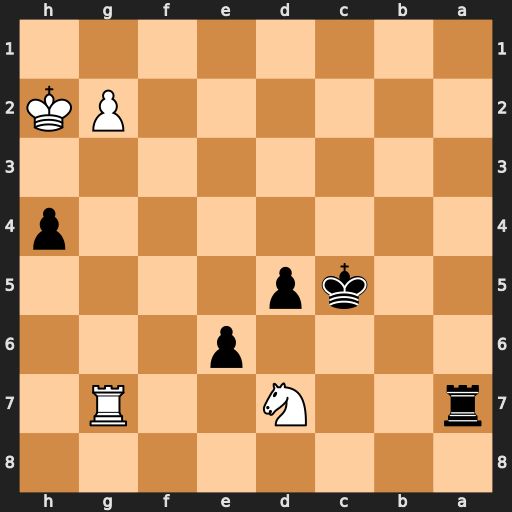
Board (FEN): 8/r2N2R1/4p3/2kp4/7p/8/6PK/8
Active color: b
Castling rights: -
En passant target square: -
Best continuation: Kd6 Nf6 Rxg7